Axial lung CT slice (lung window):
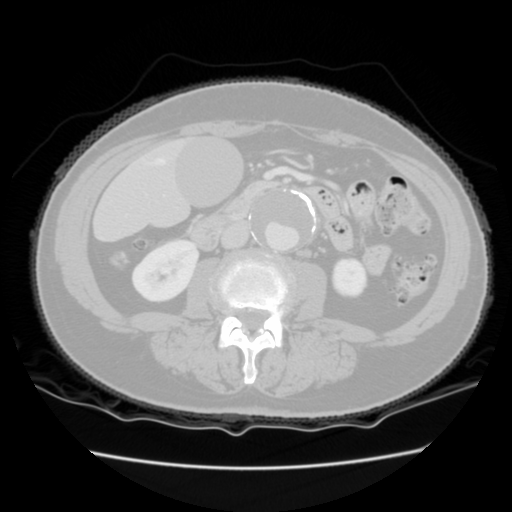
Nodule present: no